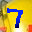
Label: 7